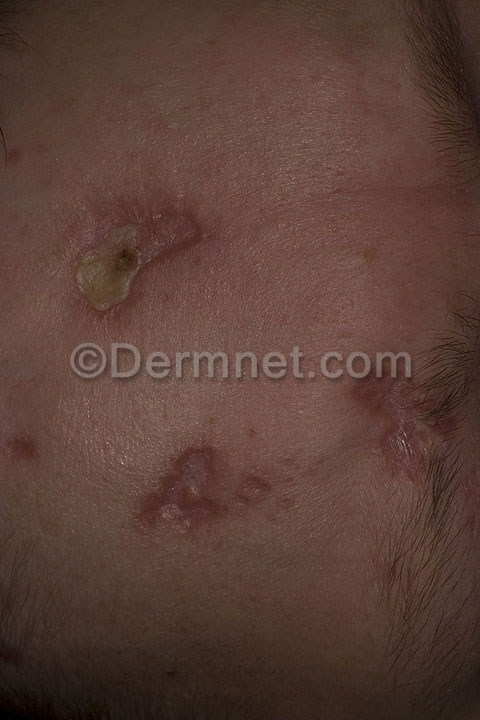
Disease: Warts Molluscum and other Viral Infections